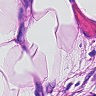
Metastatic tissue present: yes